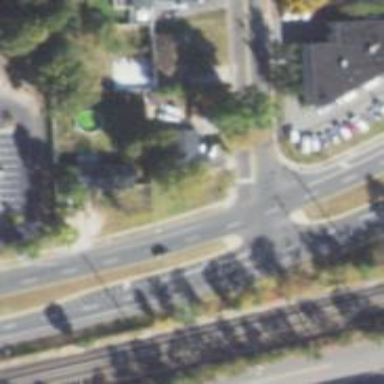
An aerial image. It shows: Marked crossing on the road.